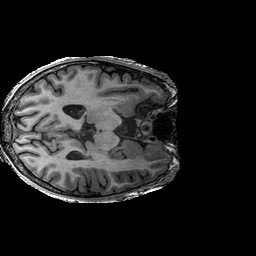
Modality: T1w
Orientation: axial
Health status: ill
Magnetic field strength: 3 T